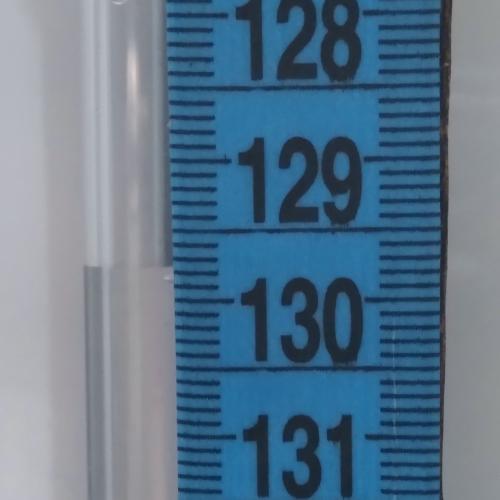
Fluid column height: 129.8 cm